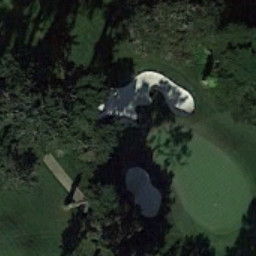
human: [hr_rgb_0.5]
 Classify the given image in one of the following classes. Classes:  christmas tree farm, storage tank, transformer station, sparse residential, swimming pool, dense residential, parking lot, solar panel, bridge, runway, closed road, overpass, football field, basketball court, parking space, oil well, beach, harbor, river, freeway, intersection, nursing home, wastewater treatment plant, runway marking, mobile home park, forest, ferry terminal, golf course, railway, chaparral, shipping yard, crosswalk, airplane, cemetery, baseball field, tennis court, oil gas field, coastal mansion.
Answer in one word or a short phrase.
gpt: golf course